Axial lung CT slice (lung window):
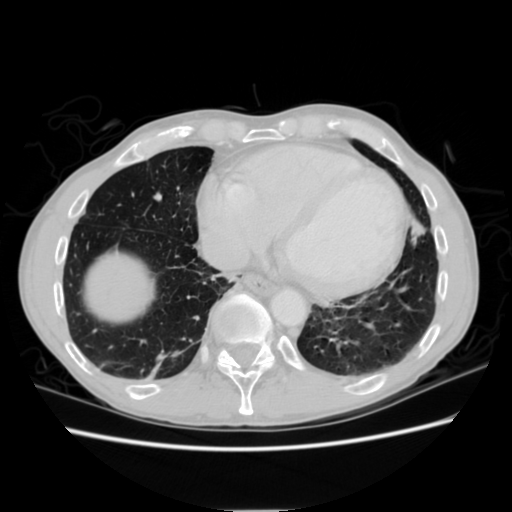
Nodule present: no